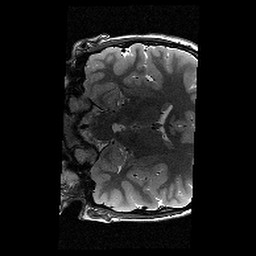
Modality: T2w
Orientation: coronal
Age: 10
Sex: male
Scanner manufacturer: siemens
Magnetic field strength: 3 T
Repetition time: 9.23 s
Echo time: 0.067 s